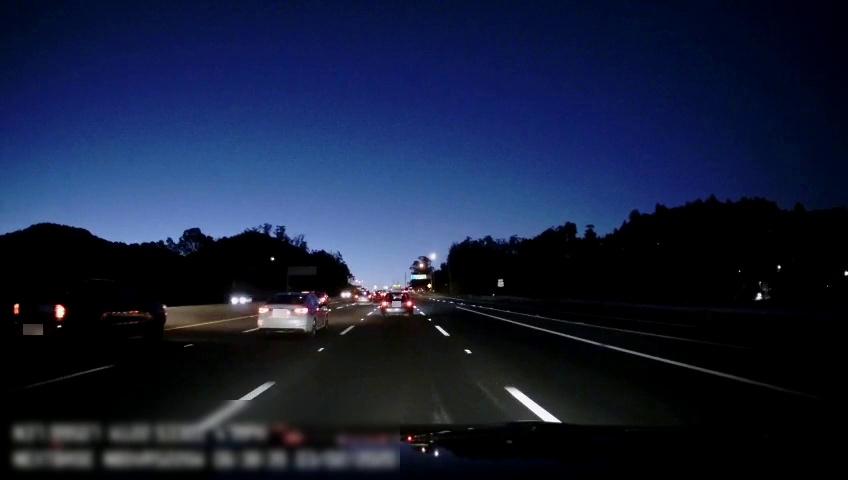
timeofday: Night
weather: Other
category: Drivable Space
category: Vehicles | SUV
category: Vehicles | Car
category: Vehicles | Car
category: Vehicles | Car
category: Vehicles | Truck
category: Vehicles | Car
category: Vehicles | Car
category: Lanes | Alternate Lane
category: Lanes | Alternate Lane
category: Lanes | Current Lane
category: Lanes | Current Lane
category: Lanes | Alternate Lane
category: Lanes | Alternate Lane
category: Lanes | Alternate Lane
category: Traffic | Signs